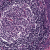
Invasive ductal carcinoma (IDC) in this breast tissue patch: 1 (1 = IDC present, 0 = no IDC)